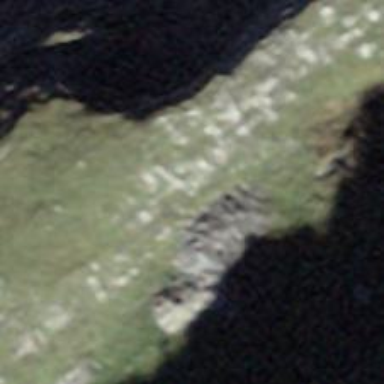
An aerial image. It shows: Natural cliff.